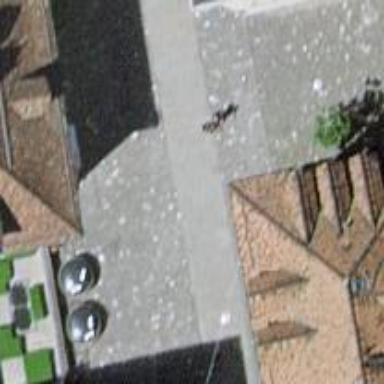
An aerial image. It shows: Pedestrian road with sett surface.